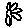
Label: flower